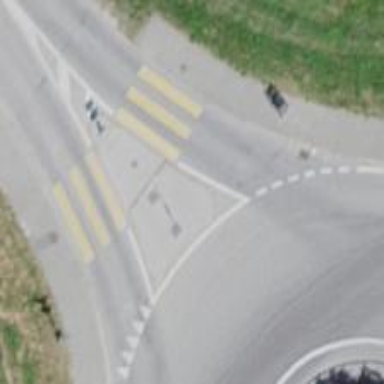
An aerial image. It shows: Marked footway crossing with pedestrian island.